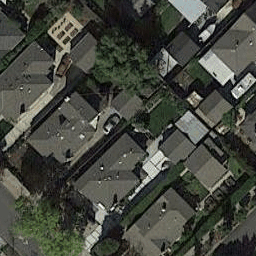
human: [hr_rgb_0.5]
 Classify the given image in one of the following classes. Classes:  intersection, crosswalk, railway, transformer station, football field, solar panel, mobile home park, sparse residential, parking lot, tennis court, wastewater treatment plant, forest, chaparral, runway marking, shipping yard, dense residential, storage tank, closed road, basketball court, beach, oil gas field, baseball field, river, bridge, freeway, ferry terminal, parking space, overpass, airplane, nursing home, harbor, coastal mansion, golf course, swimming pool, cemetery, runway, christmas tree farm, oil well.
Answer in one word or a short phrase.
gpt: dense residential